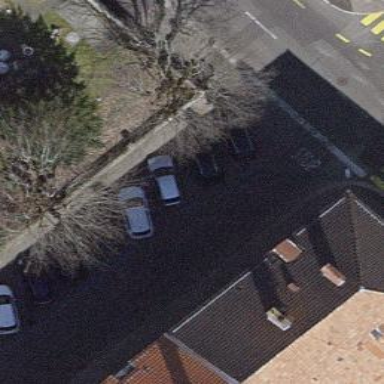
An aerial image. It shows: Street-side parking area with diagonal orientation.